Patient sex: F
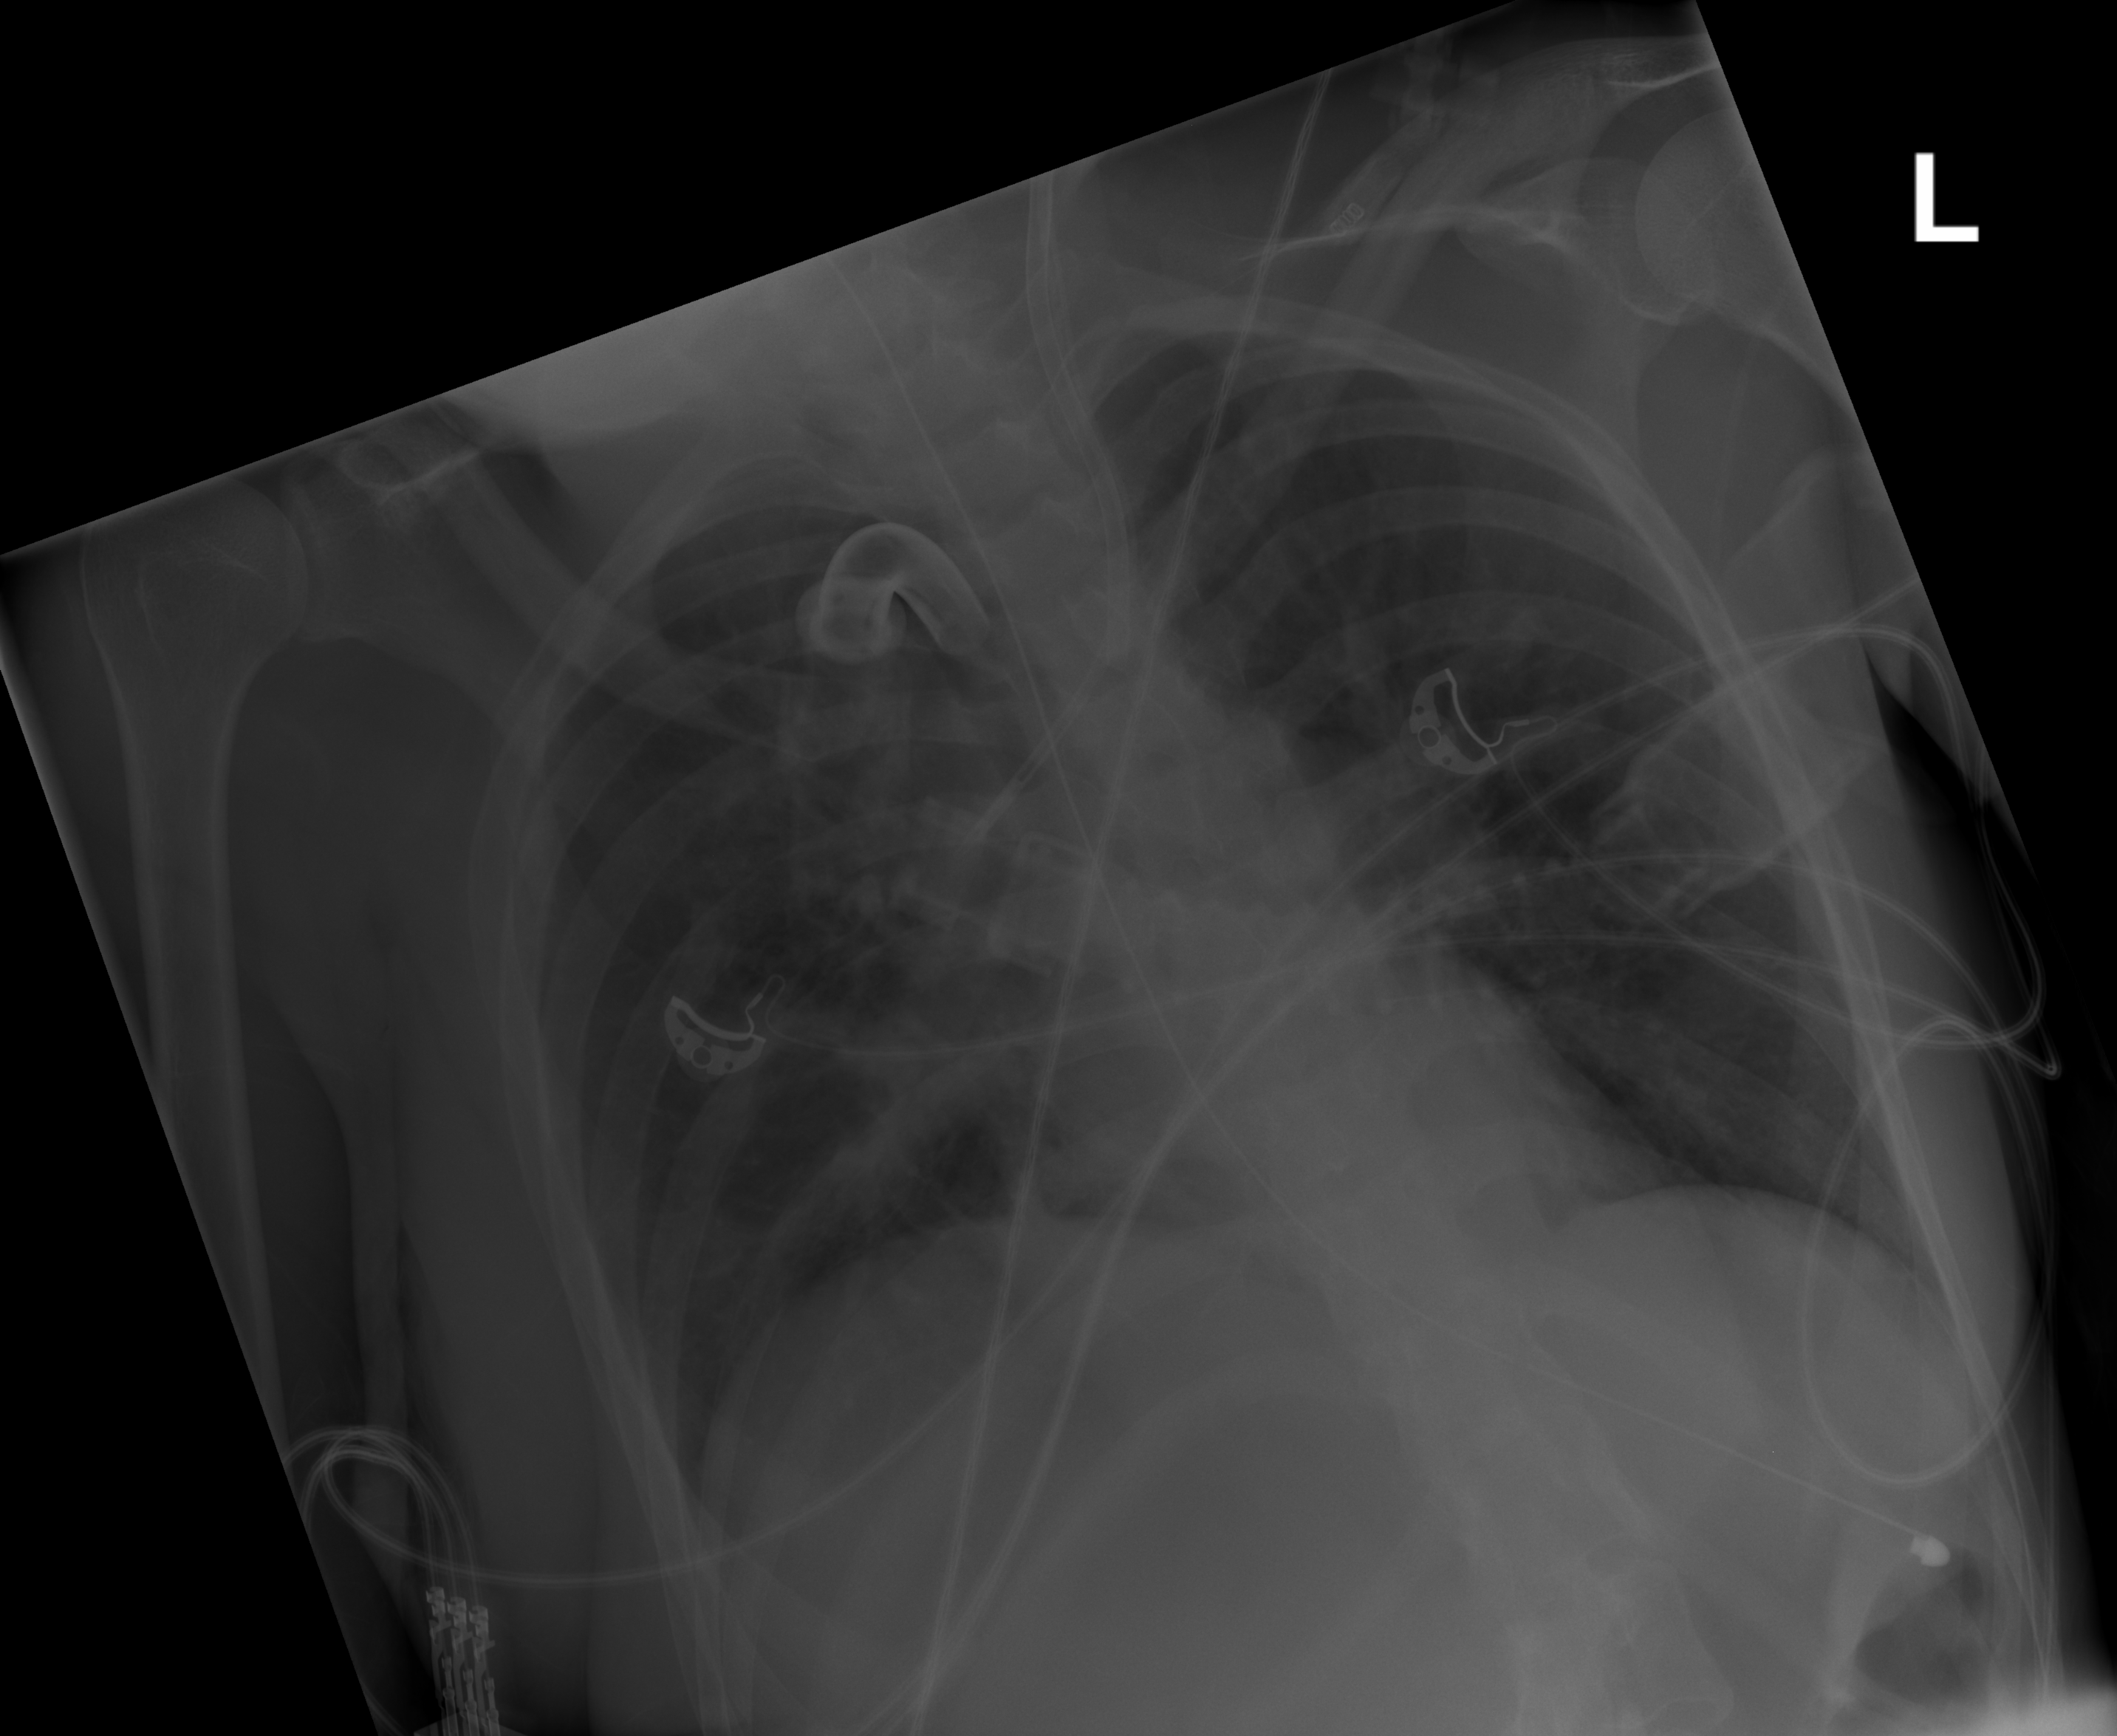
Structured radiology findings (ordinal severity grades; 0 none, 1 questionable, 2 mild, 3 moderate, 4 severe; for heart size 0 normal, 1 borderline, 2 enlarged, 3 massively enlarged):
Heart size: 0
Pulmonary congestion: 1
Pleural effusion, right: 0
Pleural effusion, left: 0
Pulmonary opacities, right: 2
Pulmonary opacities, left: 0
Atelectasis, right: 2
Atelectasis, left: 0